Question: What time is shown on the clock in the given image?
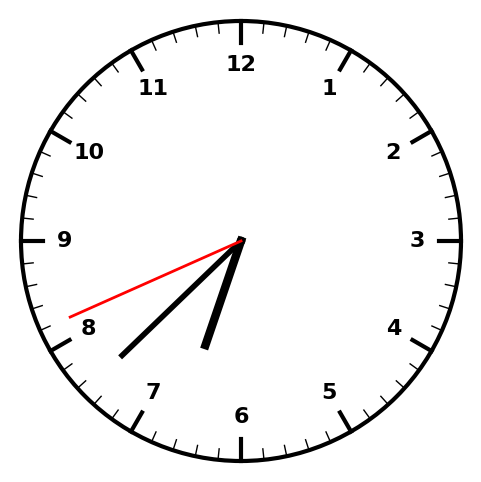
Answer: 06:37:41